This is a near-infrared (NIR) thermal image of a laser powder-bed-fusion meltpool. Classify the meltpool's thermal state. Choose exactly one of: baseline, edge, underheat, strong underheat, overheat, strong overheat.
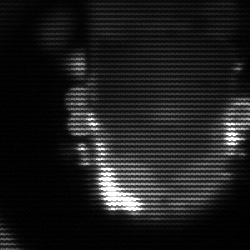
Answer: baseline